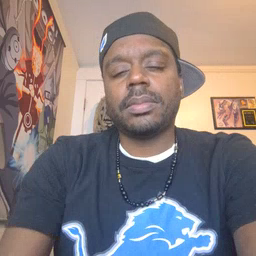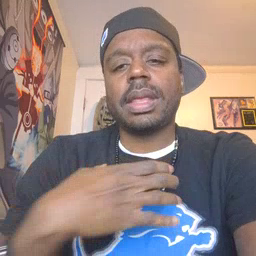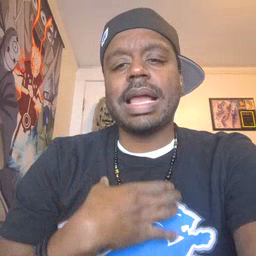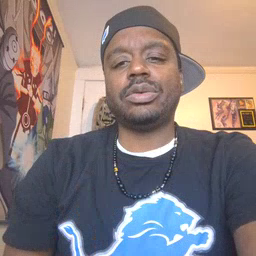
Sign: hungry